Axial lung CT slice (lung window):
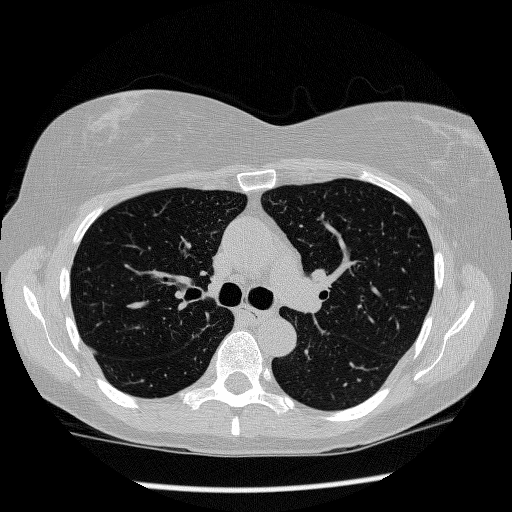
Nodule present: no